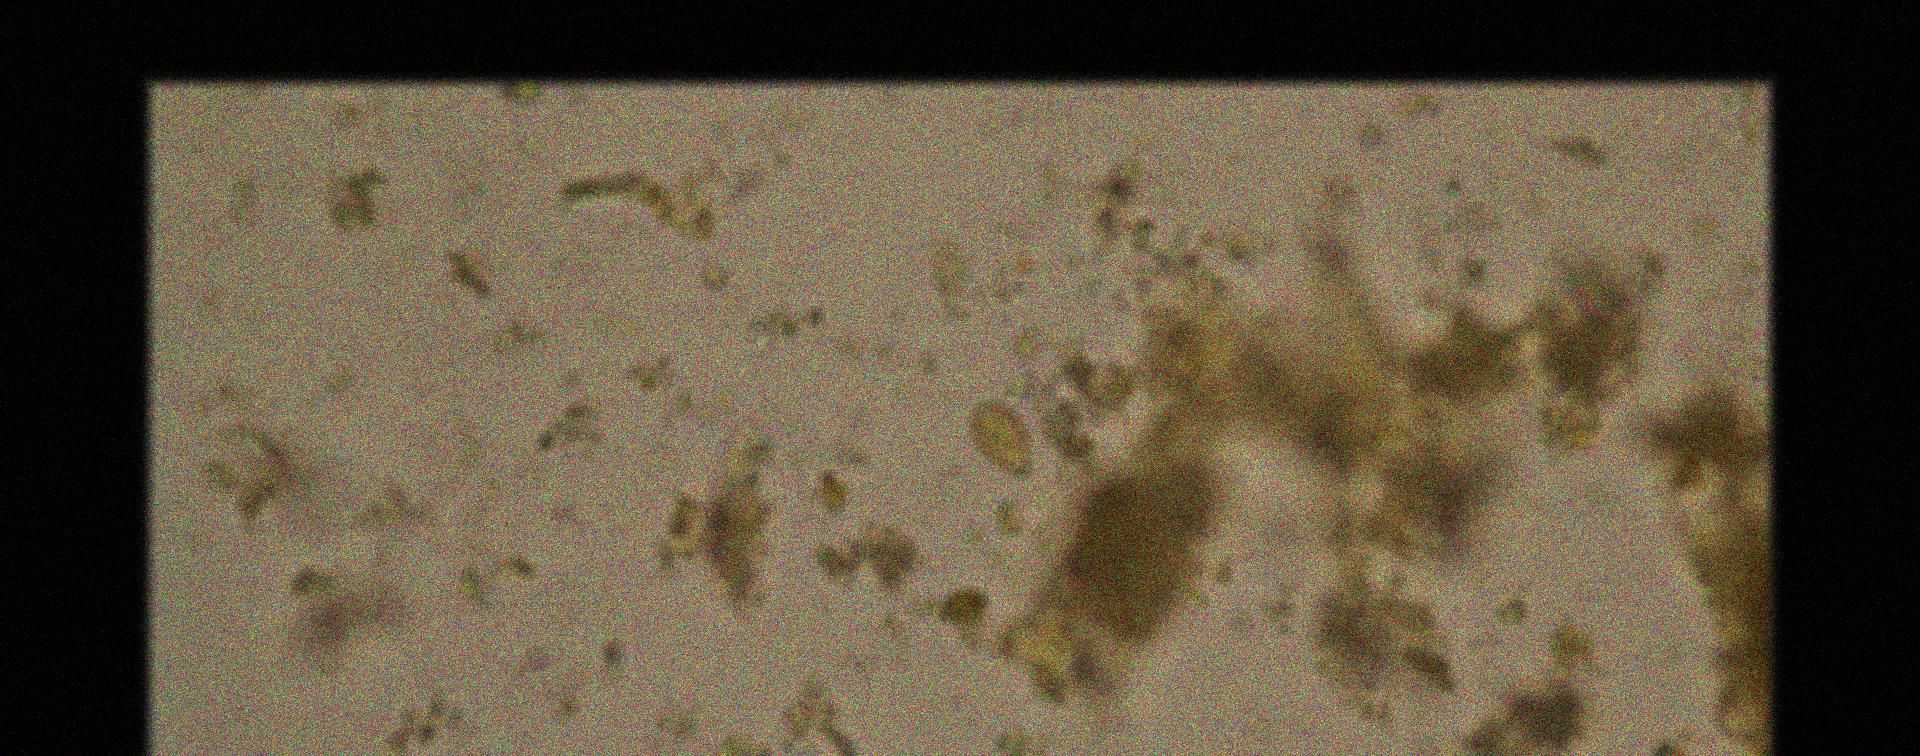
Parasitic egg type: Opisthorchis viverrine